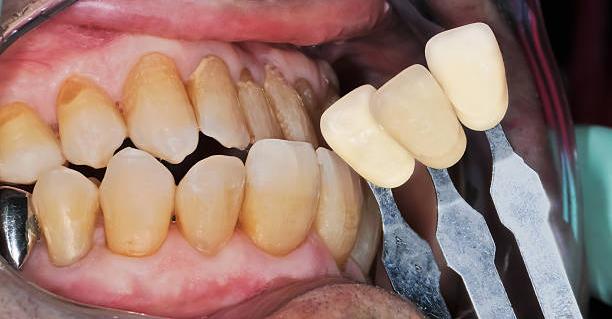
Condition: Calculus